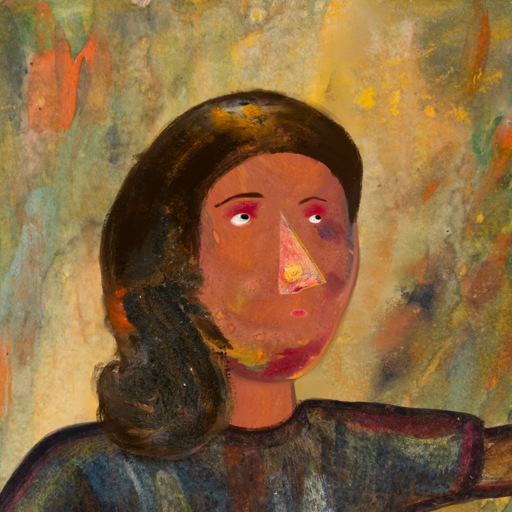
Background: Comrade, Head And Neck Side: Mother_And_Son_Son, Face Side: Irani, Bust: Mosgoul, Hair Side: Gypsy_Queen, Head Accessory: Blank, Second Necklace: Blank, Necklace: Blank, Baby: Blank